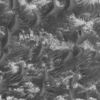
Label: not_dusty